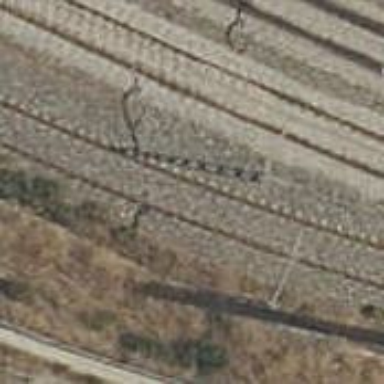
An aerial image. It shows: Railway yard with electrified contact lines.